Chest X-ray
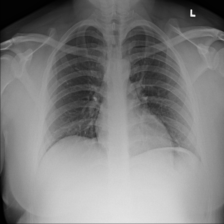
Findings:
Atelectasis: negative
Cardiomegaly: negative
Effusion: negative
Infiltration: negative
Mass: negative
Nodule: negative
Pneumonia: negative
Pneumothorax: negative
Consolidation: negative
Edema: negative
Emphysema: negative
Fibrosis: negative
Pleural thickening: negative
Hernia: negative